Question: I am trying to send email with excel file attachment. But getting invalid mail attachment error.
Please help me.
Here is my code-

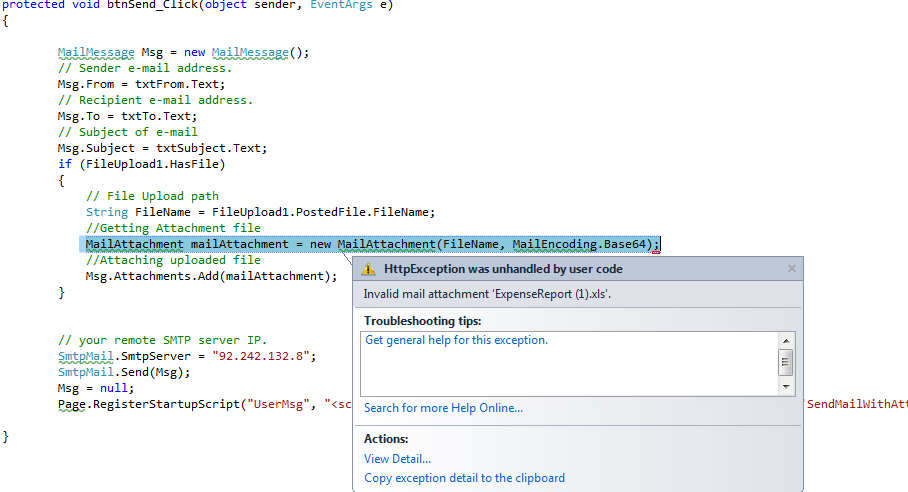
Answer: Here is code for Email sending-
'''
protected void btnSend_Click(object sender, EventArgs e)
{
System.Net.Mail.MailMessage msg = new System.Net.Mail.MailMessage();
msg.From = new MailAddress(txtFrom.Text);
msg.To.Add(txtTo.Text);
msg.Subject = txtSubject.Text;
if (FileUpload1.HasFile)
{
String FileName = FileUpload1.PostedFile.FileName;
MailAttachment mailAttachment = new MailAttachment(FileName, MailEncoding.Base64);
// msg.Attachments.Add(mailAttachment);
msg.Attachments.Add(mailAttachment);
}
using (SmtpClient client = new SmtpClient())
{
client.EnableSsl = true;
client.UseDefaultCredentials = false;
client.Credentials = new NetworkCredential(txtFrom.Text, txtPassword.Text);
client.Host = "smtp.gmail.com";
client.Port = 587;
client.DeliveryMethod = SmtpDeliveryMethod.Network;
client.Send(msg);
}
}
'''